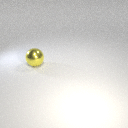
large yellow metal sphere